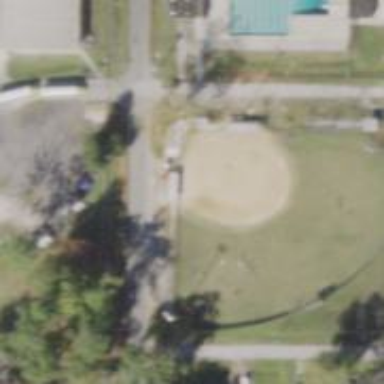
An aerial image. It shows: Softball pitch for leisure and sport activities.